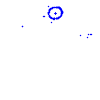
Particle: proton